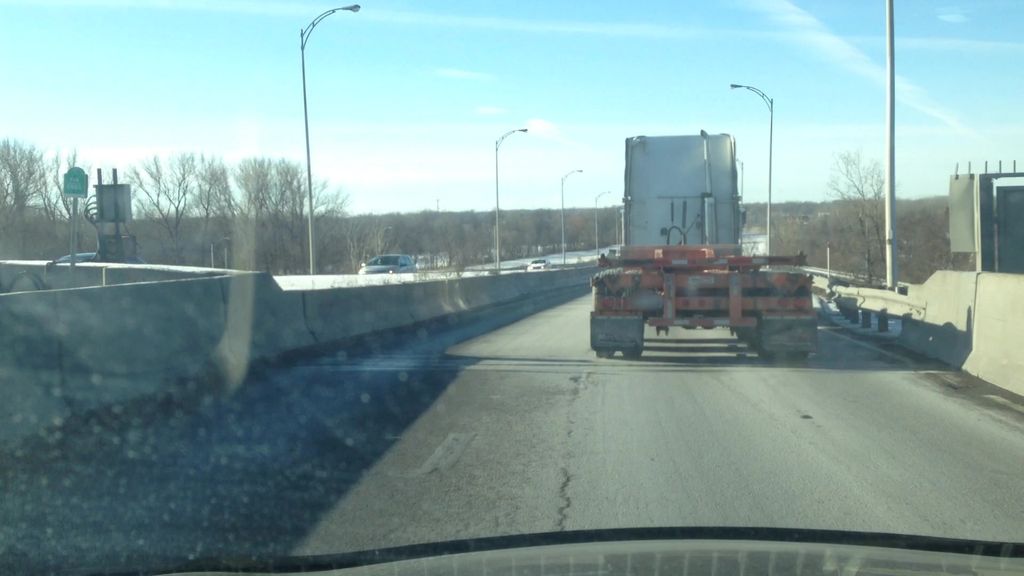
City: montreal